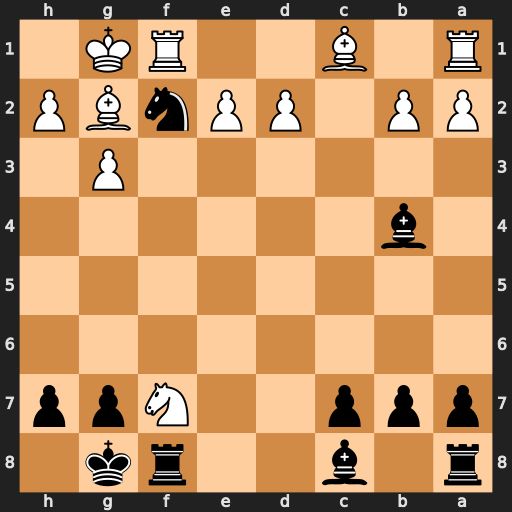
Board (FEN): r1b2rk1/ppp2Npp/8/8/1b6/6P1/PP1PPnBP/R1B2RK1
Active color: b
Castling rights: -
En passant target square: -
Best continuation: Nh3+ Kh1 Rxf7 Rxf7 Kxf7